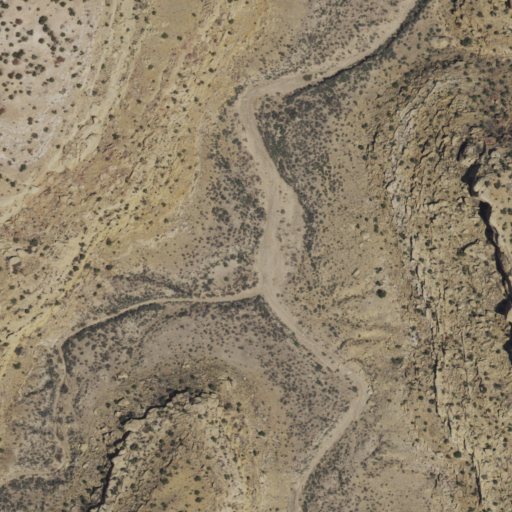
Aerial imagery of valley in New Mexico named Red Mesa Canyon containing only shrub